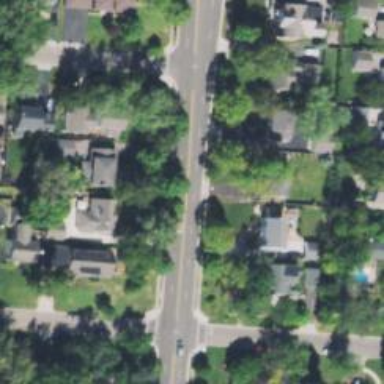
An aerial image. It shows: Residential driveway designated as service road.